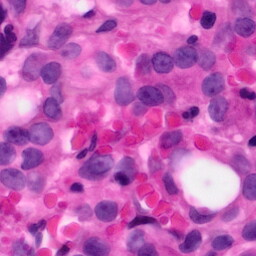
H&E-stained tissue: Pancreatic